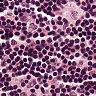
Metastatic tissue present: no